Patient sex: M
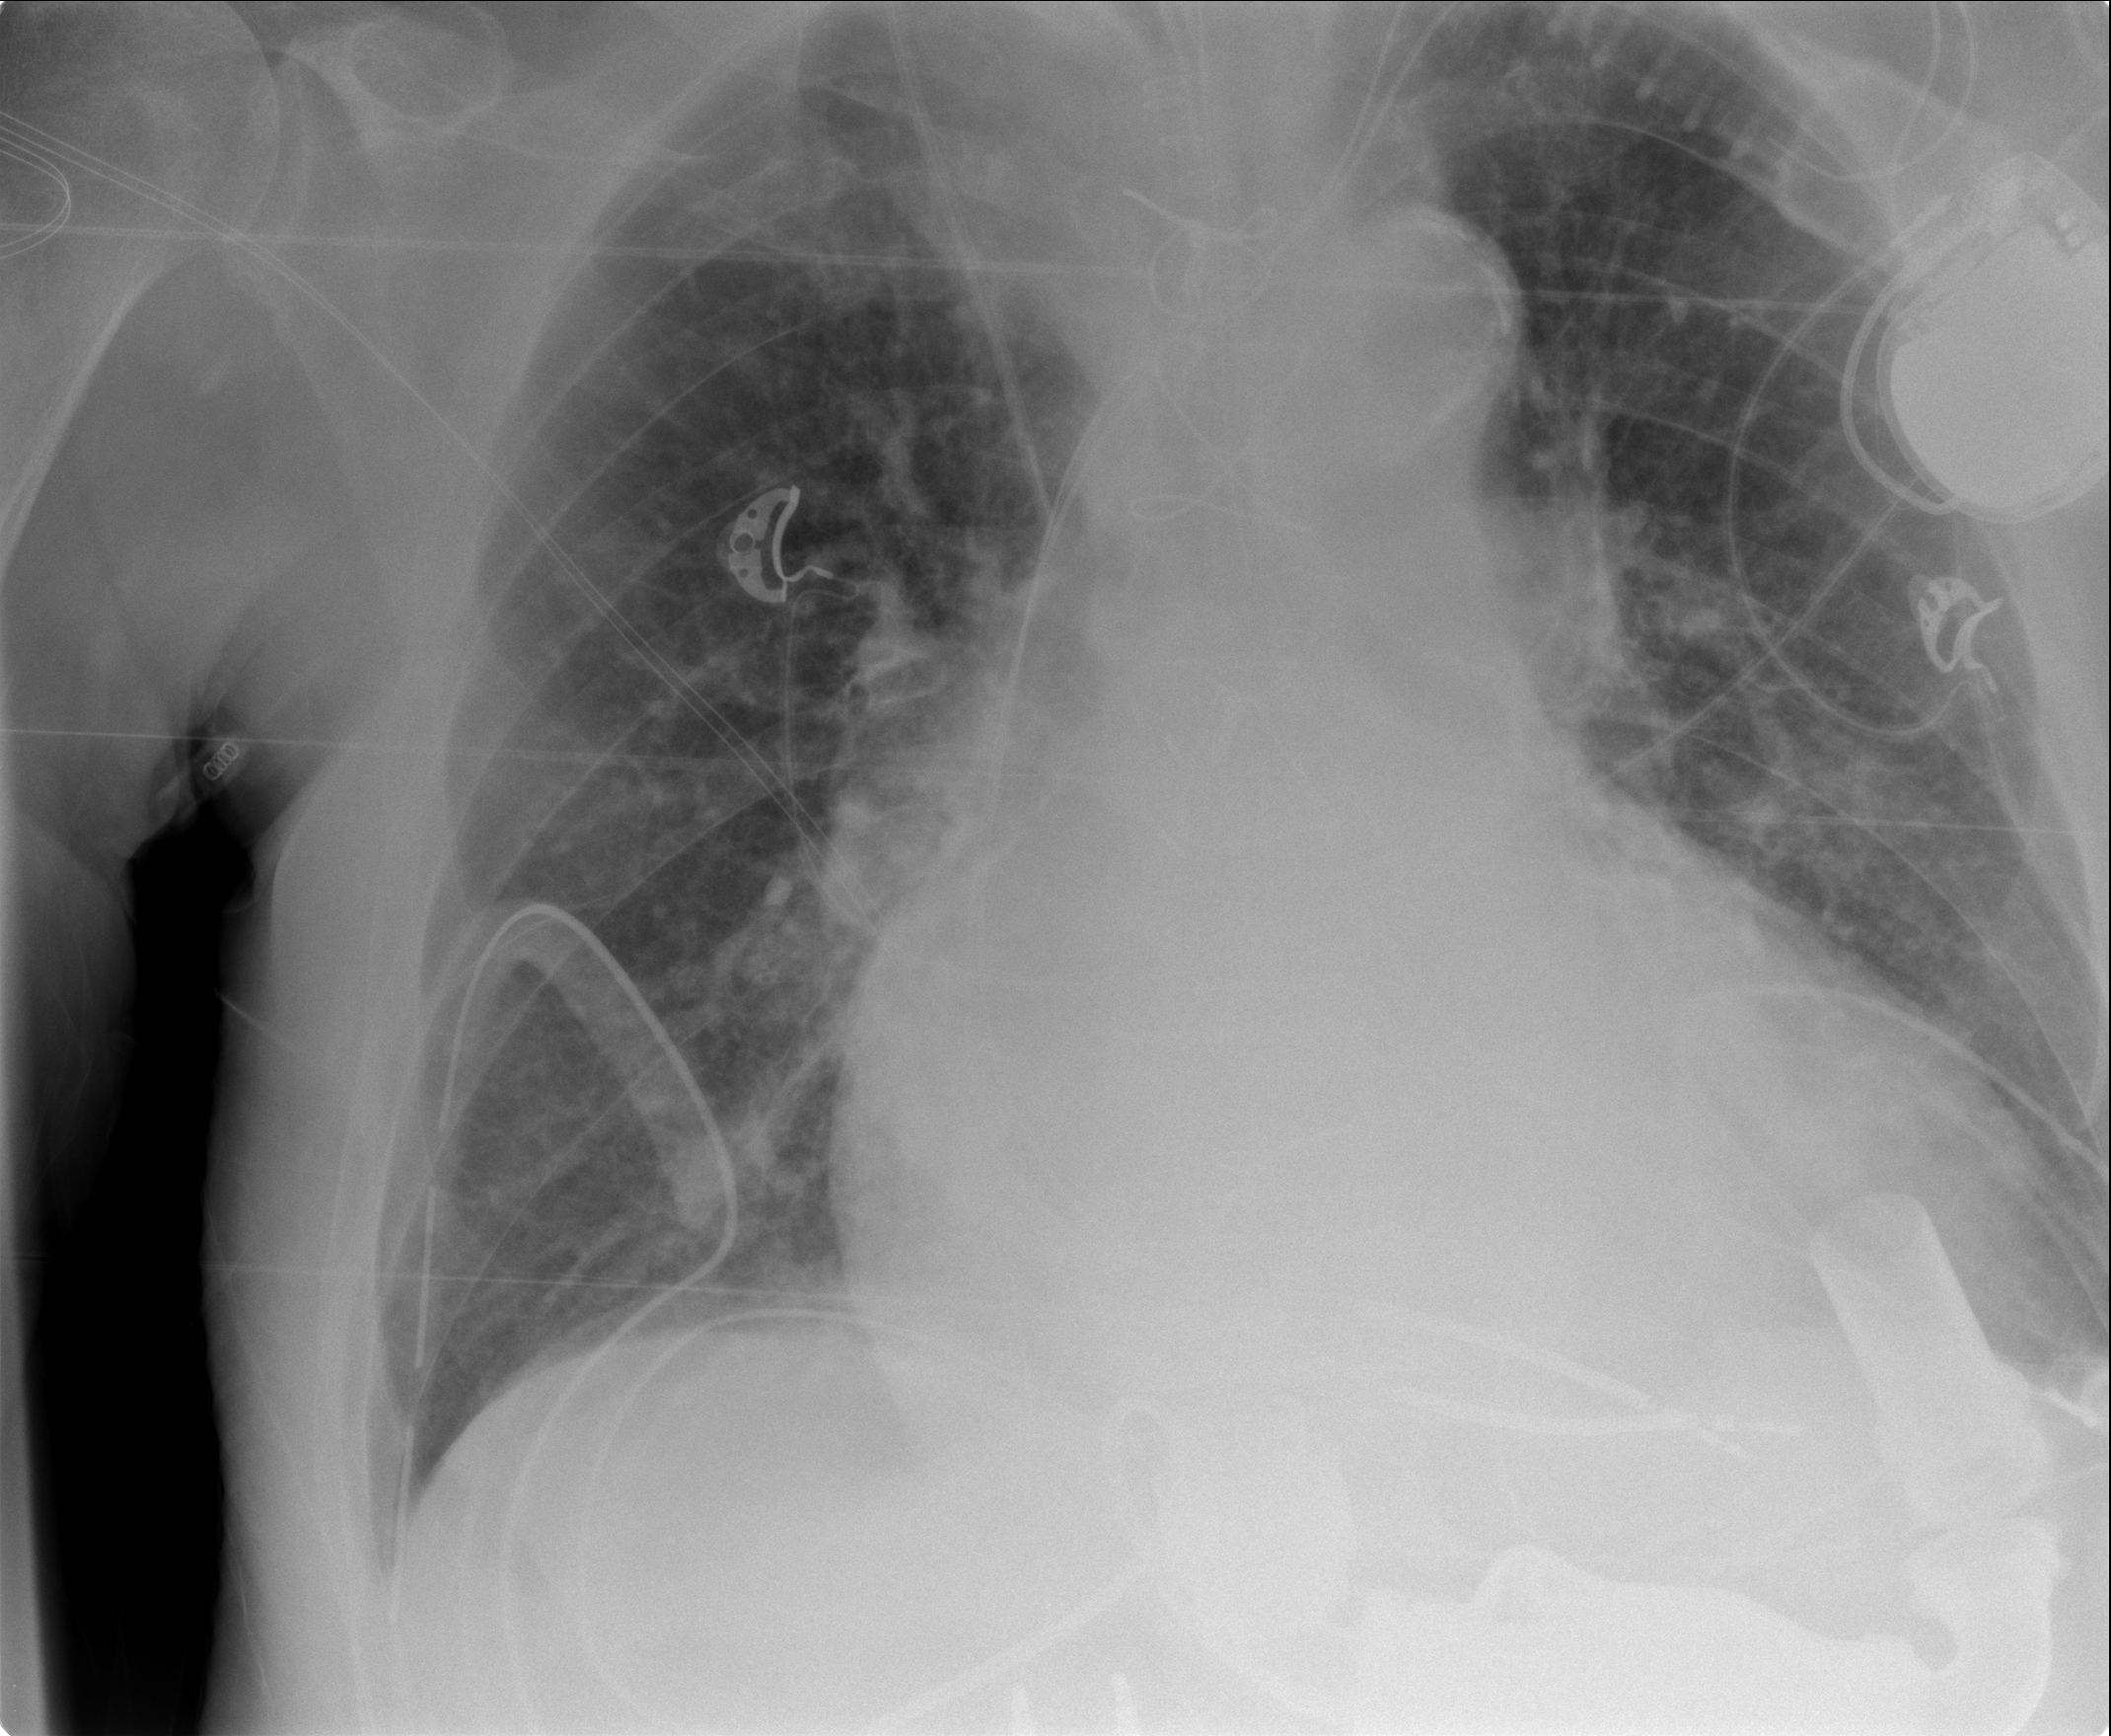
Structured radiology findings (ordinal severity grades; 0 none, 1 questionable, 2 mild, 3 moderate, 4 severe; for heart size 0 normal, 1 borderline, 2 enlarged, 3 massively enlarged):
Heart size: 3
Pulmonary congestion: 2
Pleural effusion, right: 0
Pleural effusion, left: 0
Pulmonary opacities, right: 0
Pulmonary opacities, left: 0
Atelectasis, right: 1
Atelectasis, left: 2